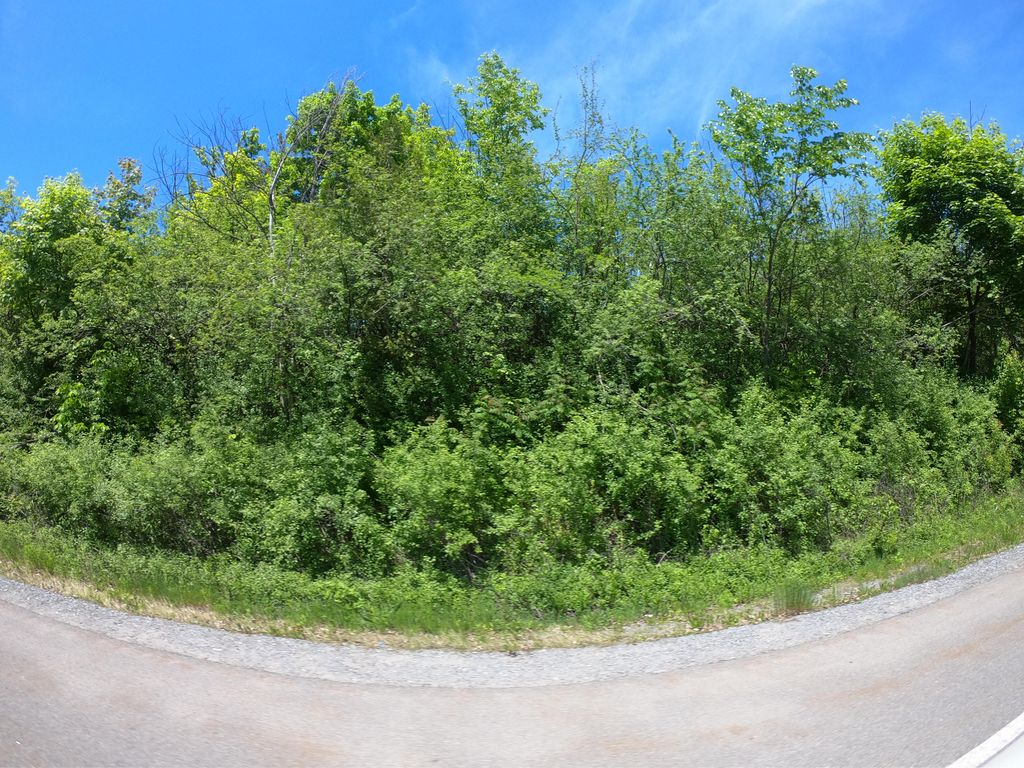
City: ottawa-gatineau